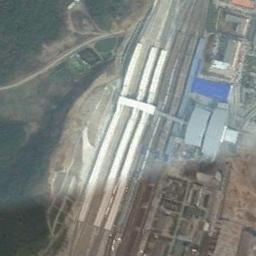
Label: railway_station